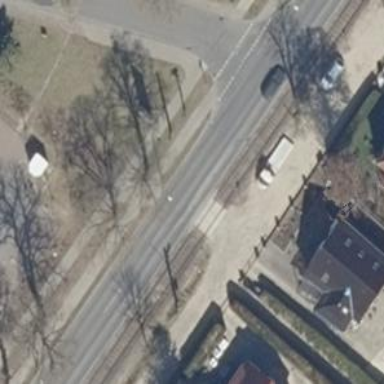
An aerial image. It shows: Footway along the road.